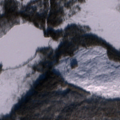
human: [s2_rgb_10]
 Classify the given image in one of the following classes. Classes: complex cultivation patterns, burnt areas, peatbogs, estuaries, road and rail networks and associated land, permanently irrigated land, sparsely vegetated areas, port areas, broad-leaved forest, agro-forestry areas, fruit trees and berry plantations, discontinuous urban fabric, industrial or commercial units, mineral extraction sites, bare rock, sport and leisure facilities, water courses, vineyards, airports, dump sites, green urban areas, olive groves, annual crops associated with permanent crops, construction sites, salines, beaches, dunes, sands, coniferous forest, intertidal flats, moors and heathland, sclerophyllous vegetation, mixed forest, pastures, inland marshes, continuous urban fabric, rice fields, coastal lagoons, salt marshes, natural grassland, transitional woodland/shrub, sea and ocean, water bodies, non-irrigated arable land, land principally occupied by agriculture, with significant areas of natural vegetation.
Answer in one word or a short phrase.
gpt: coniferous forest, mixed forest, transitional woodland/shrub, peatbogs, water bodies